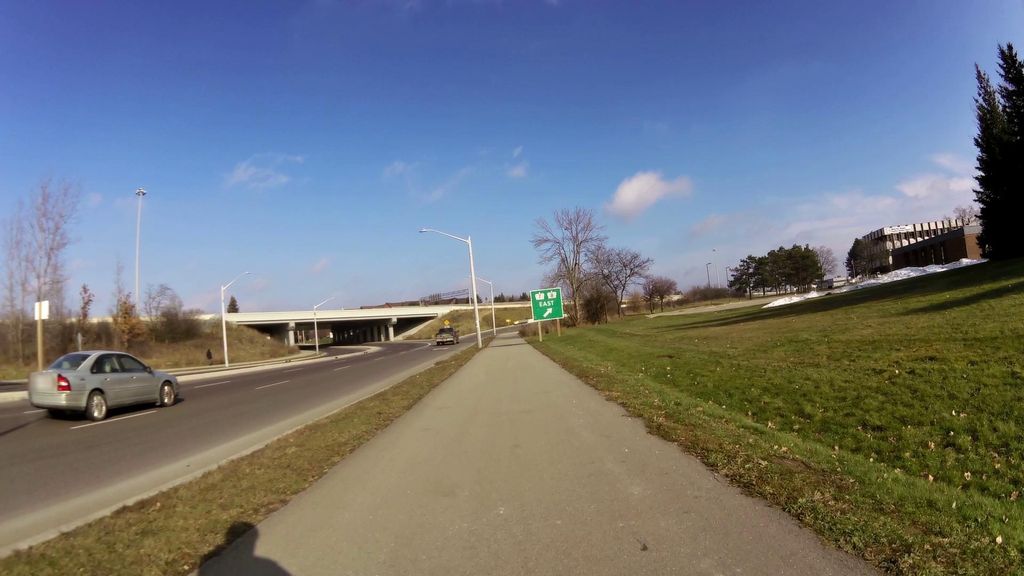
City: kitchener-waterloo